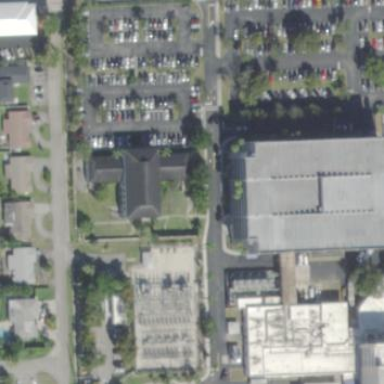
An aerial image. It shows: Hospital building.